Question:
I've noticed that when I use TRibbon control that comes with Delphi 2010, it works flawlessly on my Windows 7 system. However, the application has some weird painting issues on a Windows XP system with the "classic theme" (I haven't tried the playschool theme).
I know there are other Ribbon components available from <URL>, however purchasing a 3rd party control is not an option for this project.
Has anyone had this issue, or know of a solution?
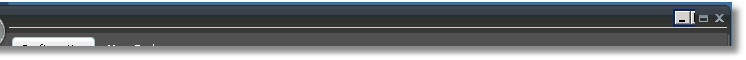
Answer: Most likely because Windows 7 uses "Desktop Compositing", which essentially means that a component is drawn to an off-screen bitmap and then copied onto the display. In XP, a component typically draws directly onto the display (which can cause flicker if the component first erases what's there and draws over the "clean slate").
Delphi supports double-buffering, which accomplishes the same thing. If you set the ribbon's DoubleBuffered property to True (in code, since it's not published) then that should avoid the flicker (at the cost of extra memory allocated and moved around when drawing)--I should say, however, that I haven't actually tried it with TRibbon.
Note that there is no additional overhead when running on Windows 7 (or Vista, for that matter) if you set DoubleBuffered to True. The VCL has code the skips the off-screen bitmap business when running on a version of Windows that does desktop compositing.